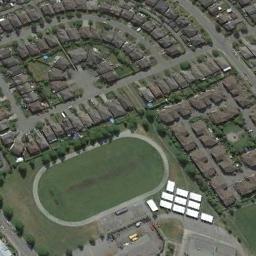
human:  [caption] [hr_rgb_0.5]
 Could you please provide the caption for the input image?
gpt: Several cars were parked near the track .

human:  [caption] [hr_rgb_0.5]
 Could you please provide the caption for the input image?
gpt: Many buildings are near the ground track field .

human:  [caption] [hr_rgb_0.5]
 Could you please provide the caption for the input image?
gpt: The ground track field is surrounded by lots of houses arranged neatly .

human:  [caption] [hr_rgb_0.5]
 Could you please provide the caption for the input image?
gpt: The track and field are built on the lawn, Next to the residential area .

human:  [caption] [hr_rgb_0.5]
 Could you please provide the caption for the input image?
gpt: There are many brown buildings around the ground track field with a gray track .